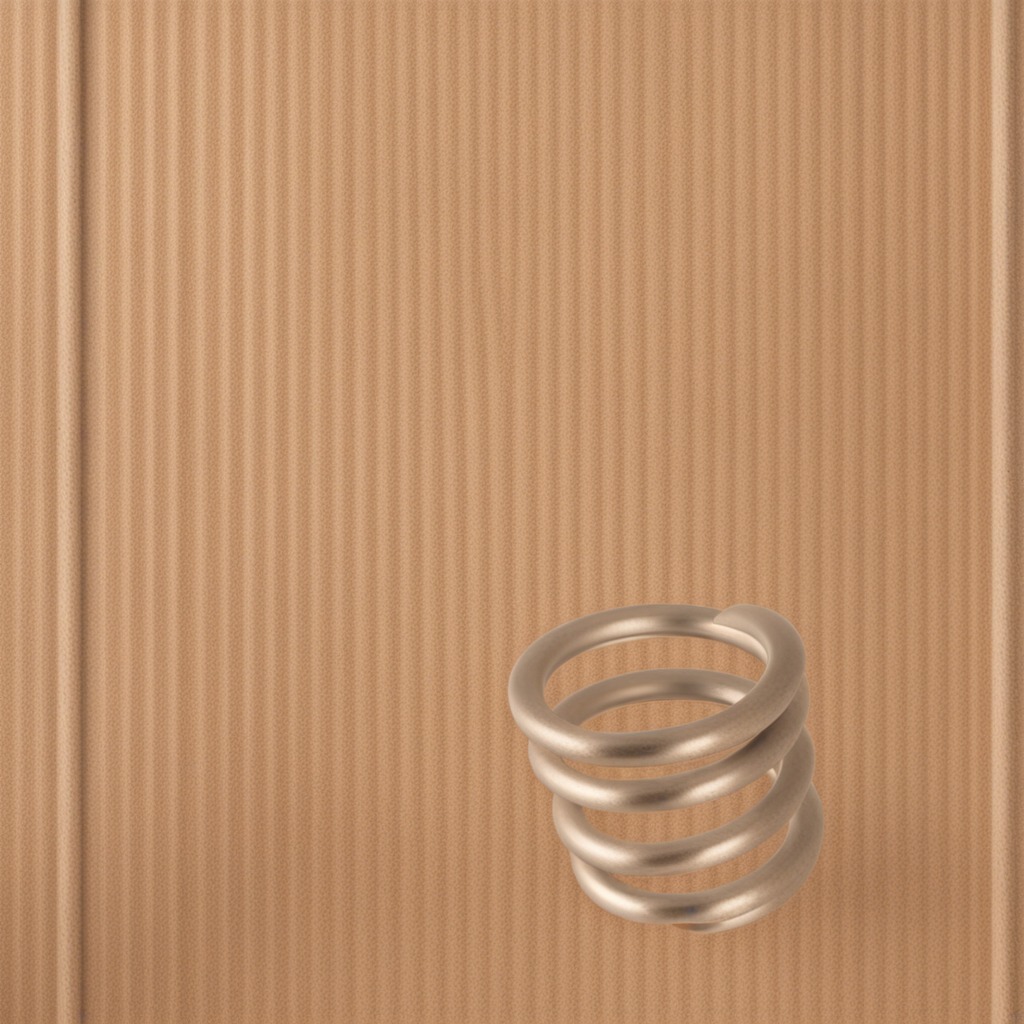
A coiled metal spring is lying on the cardboard box surface.